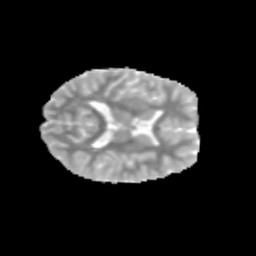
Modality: MD
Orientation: axial
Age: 12
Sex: male
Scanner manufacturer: siemens
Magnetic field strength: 3 T
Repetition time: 3.8 s
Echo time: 0.07 s